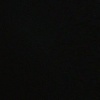
Label: space